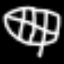
Label: line